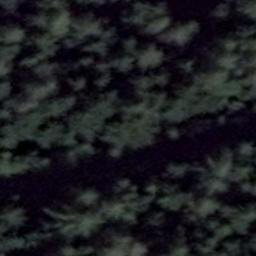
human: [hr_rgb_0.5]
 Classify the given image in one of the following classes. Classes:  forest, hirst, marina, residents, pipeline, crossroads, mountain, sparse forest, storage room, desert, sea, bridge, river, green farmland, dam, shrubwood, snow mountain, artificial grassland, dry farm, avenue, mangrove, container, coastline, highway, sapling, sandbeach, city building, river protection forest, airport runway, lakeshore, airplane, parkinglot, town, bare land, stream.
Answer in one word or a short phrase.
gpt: forest